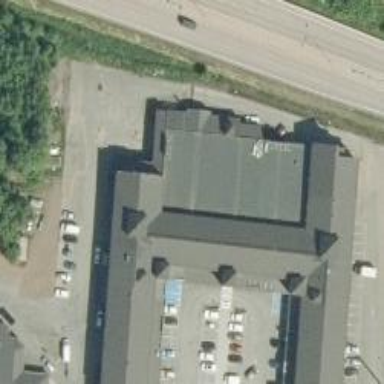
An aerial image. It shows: Convenience shop.